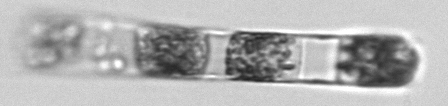
Label: Hemiaulus